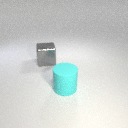
large gray metal cube to the left of large cyan rubber cylinder